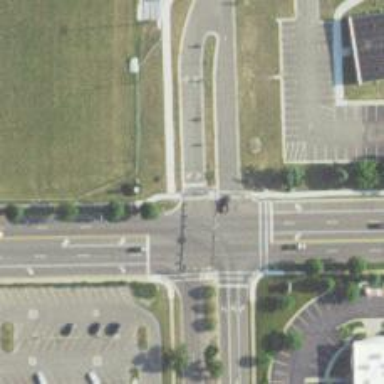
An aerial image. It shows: Marked crossing on footway.